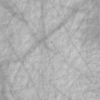
Label: not_dusty